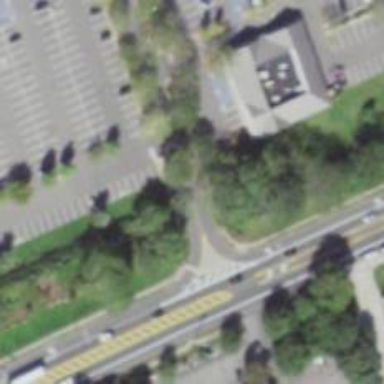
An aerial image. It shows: Unmarked road crossing.